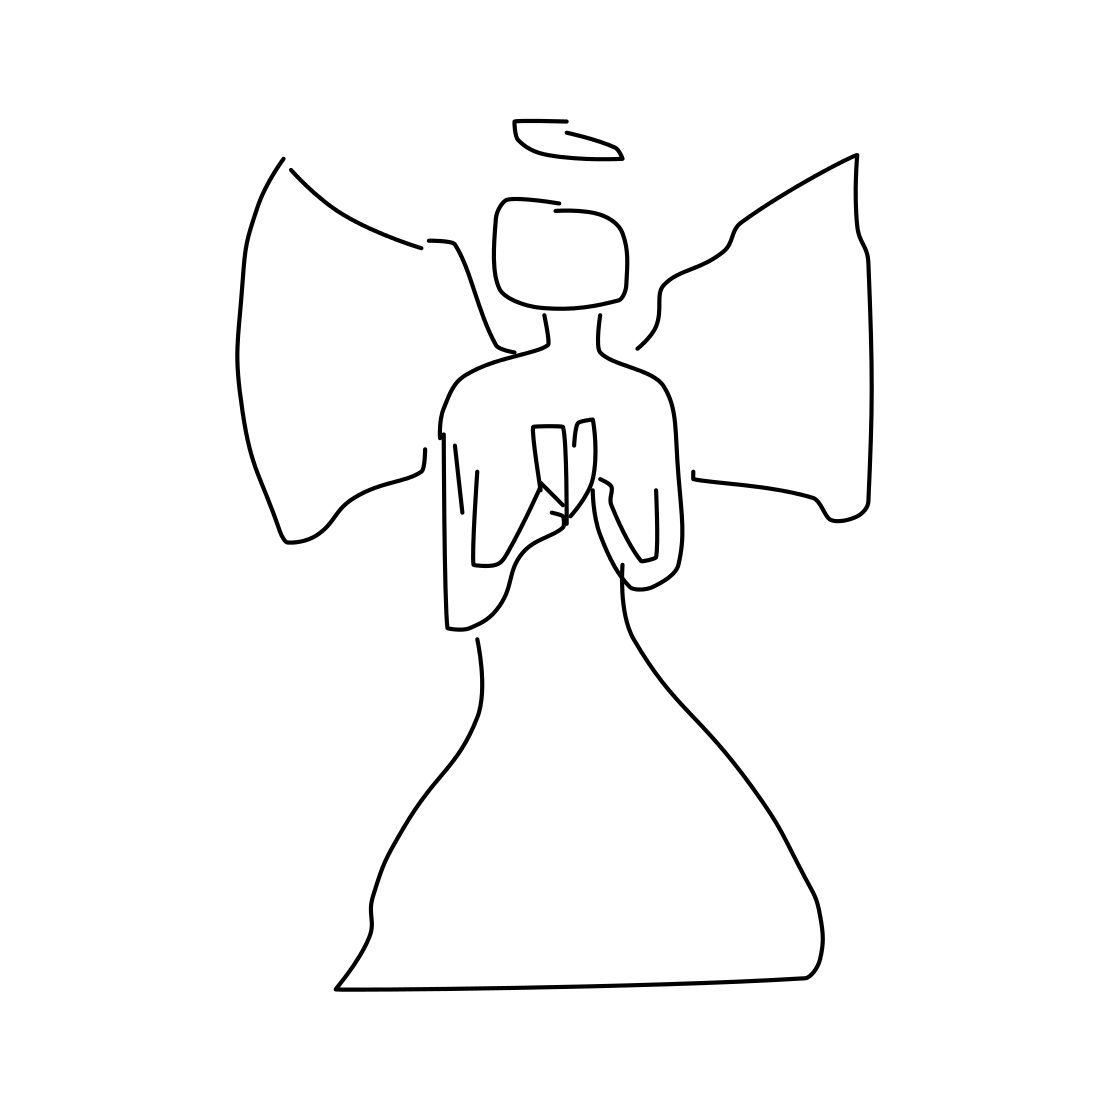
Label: angel